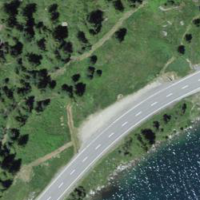
EUNIS habitat code: 26
Species observed at this site:
Carex hostiana
Dactylorhiza majalis
Sempervivum montanum
Campanula scheuchzeri
Phyteuma betonicifolium
Phyteuma orbiculare